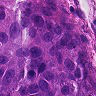
Metastatic tissue present: yes